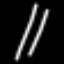
Label: line